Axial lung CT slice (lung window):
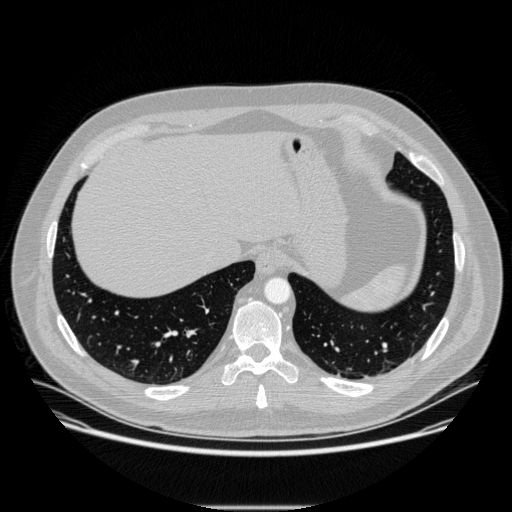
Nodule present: no